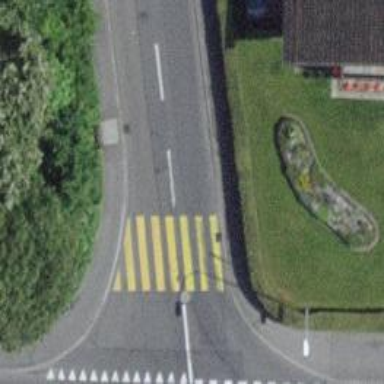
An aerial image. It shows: Kerb serving as barrier.